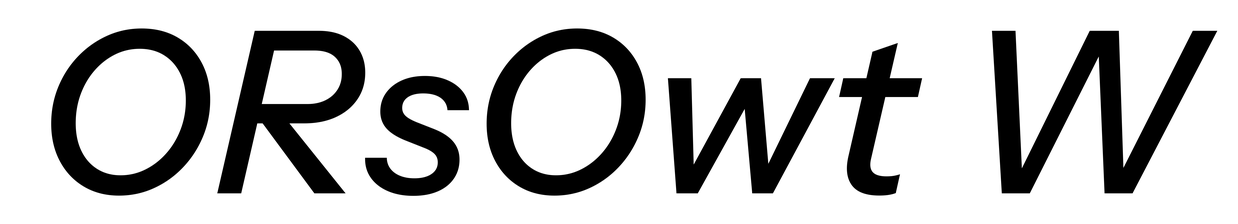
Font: InstrumentSans-Italic_Medium_Italic